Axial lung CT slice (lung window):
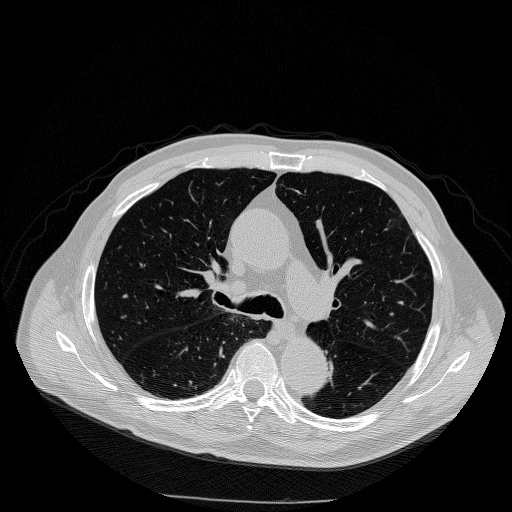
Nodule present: no